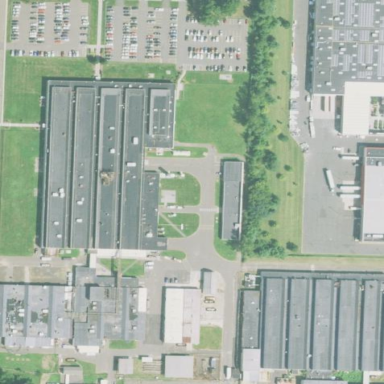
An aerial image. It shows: Industrial building.